Question: I'm trying to make my disabled EditText's style like in guidelines:

<URL>
'''
<EditText
android:id="@+id/account_number"
android:layout_width="match_parent"
android:layout_height="wrap_content"
android:text="@string/test_account"
android:enabled="false" />
'''
I've already implemented material design styles, so all my widgets look material.
The question is:
My 'styles.xml':
'''
<style name="Theme.Main" parent="@style/Theme.AppCompat.Light.NoActionBar">
<item name="android:editTextStyle">@style/android:Widget.Material.EditText</item>
</style>
'''
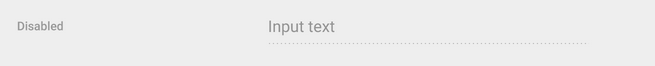
Answer: Finally I ended up with a custom view. It might be not the most elegant solution but it solves my task.
Hope it will be helpful for someone.
---
:
'''
package com.kabunov.example.ui.common;
import android.content.Context;
import android.content.res.TypedArray;
import android.text.TextUtils;
import android.util.AttributeSet;
import android.view.View;
import android.widget.FrameLayout;
import android.widget.TextView;
import com.kabunov.example.R;
public final class DisabledTextField extends FrameLayout {
private TextView tvCaption;
private TextView tvText;
private View divider;
public DisabledTextField(final Context context) {
this(context, null);
}
public DisabledTextField(final Context context, final AttributeSet attrs) {
this(context, attrs, 0);
}
public DisabledTextField(final Context context, final AttributeSet attrs, final int defStyleAttr) {
super(context, attrs, defStyleAttr);
View.inflate(getContext(), R.layout.component_disabled_text_field, this);
tvCaption = (TextView) findViewById(R.id.caption);
tvText = (TextView) findViewById(R.id.value);
final TypedArray typedArray = context.obtainStyledAttributes(attrs, R.styleable.DisabledTextField);
if (null != typedArray) {
final String captionText = typedArray.getString(R.styleable.DisabledTextField_caption);
if (TextUtils.isEmpty(captionText)) {
tvCaption.setVisibility(GONE);
} else {
tvCaption.setText(captionText);
tvCaption.setVisibility(VISIBLE);
}
final String text = typedArray.getString(R.styleable.DisabledTextField_disabledText);
tvText.setText(text);
typedArray.recycle();
}
}
public final void setCaption(final CharSequence caption) {
this.tvCaption.setText(caption);
this.tvCaption.setVisibility(VISIBLE);
}
public final void setDisabledText(final CharSequence value) {
this.tvText.setText(value);
}
}
'''
:
'''
<?xml version="1.0" encoding="utf-8"?>
<LinearLayout
xmlns:android="http://schemas.android.com/apk/res/android"
android:layout_width="match_parent"
android:layout_height="match_parent"
android:orientation="vertical">
<TextView
android:id="@+id/caption"
android:layout_width="match_parent"
android:layout_height="wrap_content"
style="@style/DisabledTextFieldCaption"/>
<TextView
android:id="@+id/value"
android:layout_width="match_parent"
android:layout_height="wrap_content"
style="@style/DisabledTextFieldValue"/>
<View
android:id="@+id/divider"
android:layout_width="match_parent"
android:layout_height="1dp"
android:background="@drawable/disabled_text_field_background"
android:layerType="software"/>
</LinearLayout>
'''
:
'''
<?xml version="1.0" encoding="utf-8"?>
<resources>
<declare-styleable name="DisabledTextField">
<attr name="caption" format="string"/>
<attr name="disabledText" format="string"/>
</declare-styleable>
</resources>
'''
:
'''
<?xml version="1.0" encoding="utf-8"?>
<layer-list xmlns:android="http://schemas.android.com/apk/res/android">
<item
android:bottom="-1dp"
android:left="-1dp"
android:right="-1dp"
android:top="0dp">
<shape android:shape="rectangle">
<stroke
android:width="1dp"
android:color="@color/text_color_disabled_text_view"
android:dashGap="2dp"
android:dashWidth="1dp" />
<solid android:color="@android:color/transparent" />
</shape>
</item>
</layer-list>
'''
:
'''
<?xml version="1.0" encoding="utf-8"?>
<resources>
<color name="text_color_disabled_text_view">#61000000</color>
<style name="DisabledTextFieldCaption">
<item name="android:textSize">12sp</item>
<item name="android:textColor">@color/text_color_disabled_text_view</item>
</style>
<style name="DisabledTextFieldValue">
<item name="android:layout_marginTop">3dp</item>
<item name="android:layout_marginBottom">8dp</item>
<item name="android:textSize">16sp</item>
<item name="android:textColor">@color/text_color_disabled_text_view</item>
</style>
</resources>
'''
:
'''
<LinearLayout
xmlns:android="http://schemas.android.com/apk/res/android"
xmlns:custom="http://schemas.android.com/apk/res-auto"
android:layout_width="match_parent"
android:layout_height="match_parent">
<com.kabunov.example.ui.common.DisabledTextField
android:id="@+id/example"
android:layout_width="match_parent"
android:layout_height="wrap_content"
custom:caption="Some caption"
custom:disabledText="Disabled text"/>
</LinearLayout>
'''
:
<URL>